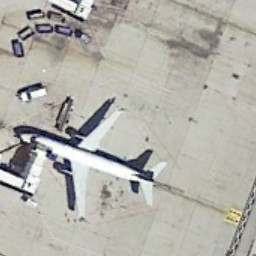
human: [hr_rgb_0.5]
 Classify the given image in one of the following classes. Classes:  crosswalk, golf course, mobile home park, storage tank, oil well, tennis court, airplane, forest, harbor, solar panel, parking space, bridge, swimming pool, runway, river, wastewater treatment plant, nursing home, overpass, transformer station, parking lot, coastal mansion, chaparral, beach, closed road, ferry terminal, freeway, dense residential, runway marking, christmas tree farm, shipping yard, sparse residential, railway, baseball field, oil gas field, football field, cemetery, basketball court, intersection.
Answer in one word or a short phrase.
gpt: airplane